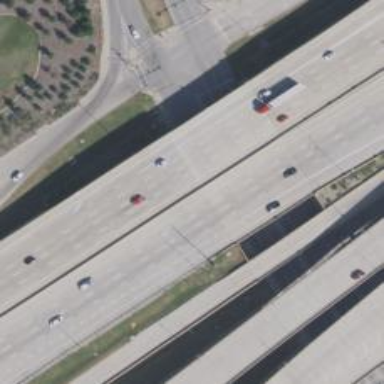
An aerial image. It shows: Bridge over motorway.